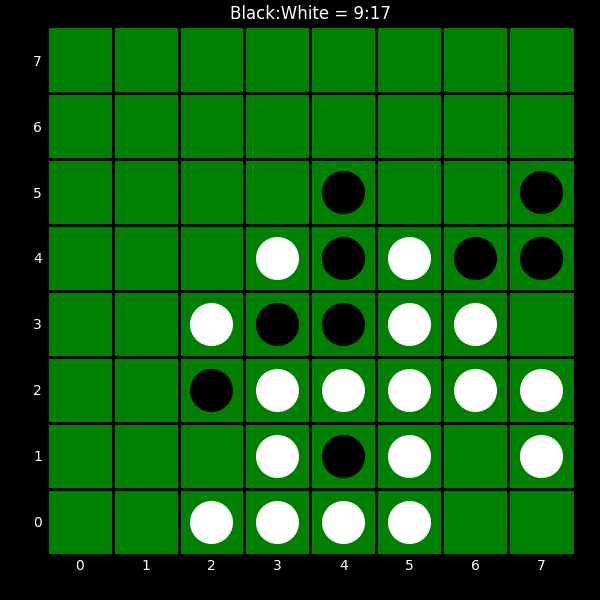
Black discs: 9
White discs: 17